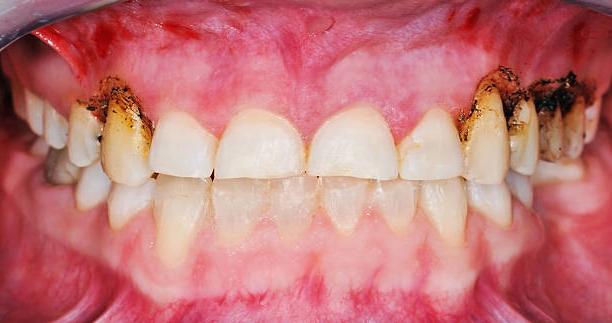
Condition: Gingivitis